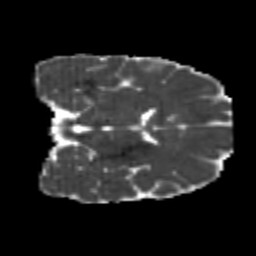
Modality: MD
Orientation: coronal
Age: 23
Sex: male
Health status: healthy
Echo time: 0.074 s